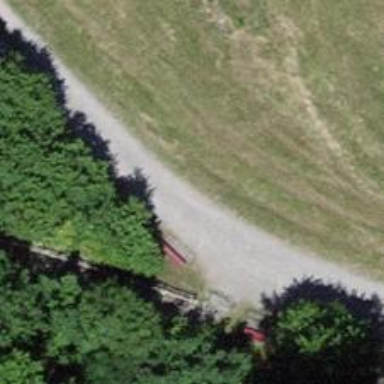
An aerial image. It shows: Red bench.